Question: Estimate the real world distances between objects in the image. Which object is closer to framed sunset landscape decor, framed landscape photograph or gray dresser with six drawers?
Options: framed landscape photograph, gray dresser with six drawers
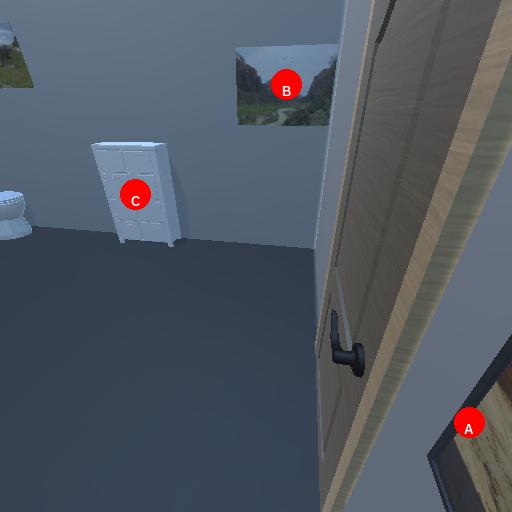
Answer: framed landscape photograph